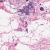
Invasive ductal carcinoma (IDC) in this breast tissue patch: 0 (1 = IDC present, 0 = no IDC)